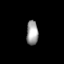
Tissue: prostate
Cell type: T cells
Senescence score: 0.6884
Nuclear area (px): 274
Mean DAPI intensity: 162.635